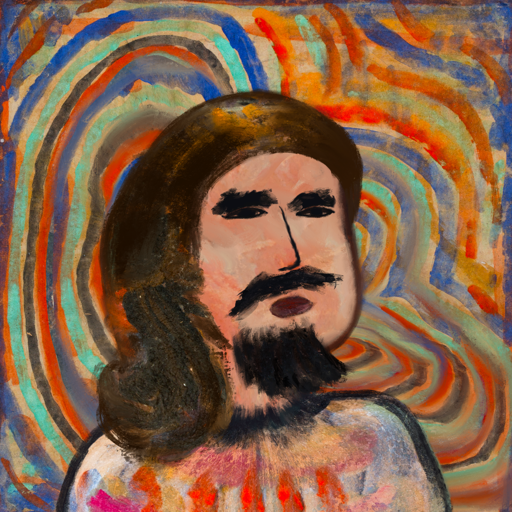
Background: Sisters, Head And Neck Side: Roy_Bahadur, Face Side: Mosgoul, Bust: Childish, Hair Side: Gypsy_Queen, Head Accessory: Blank, Second Necklace: Blank, Necklace: Blank, Baby: Blank